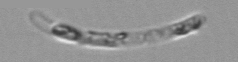
Label: Guinardia_striata